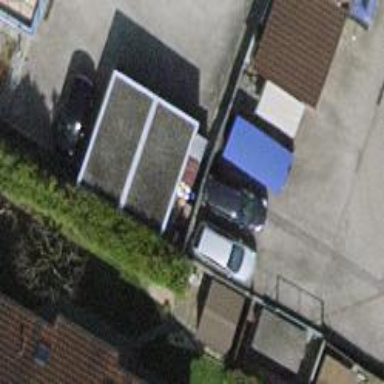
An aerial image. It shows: Garage building.